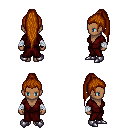
a pixel art fantasy rpg character, female body template, human, dark skin, red robe, gold greaves, brunette extra-long topknot hairstyle, white cloth bandages, metal boots, four views (front, back, left, right), 2x2 character sprite sheet, small pixel art, hard edges, no anti-aliasing